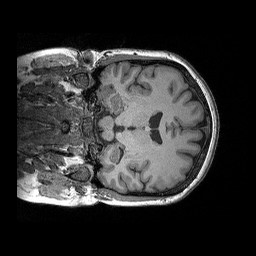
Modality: T1w
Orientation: coronal
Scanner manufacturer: siemens
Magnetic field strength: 3 T
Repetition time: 2.3 s
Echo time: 0.00298 s